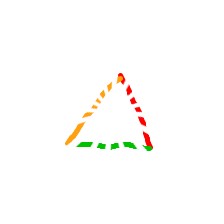
Shape: triangle